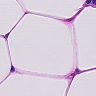
Metastatic tissue present: no